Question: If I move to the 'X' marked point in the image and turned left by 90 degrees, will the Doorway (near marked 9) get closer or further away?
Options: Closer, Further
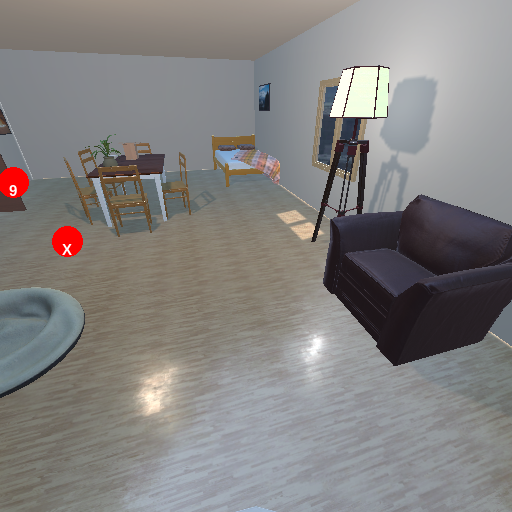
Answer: Closer